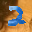
Label: 2